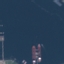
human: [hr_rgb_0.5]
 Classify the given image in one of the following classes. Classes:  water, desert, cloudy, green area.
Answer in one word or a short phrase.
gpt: water